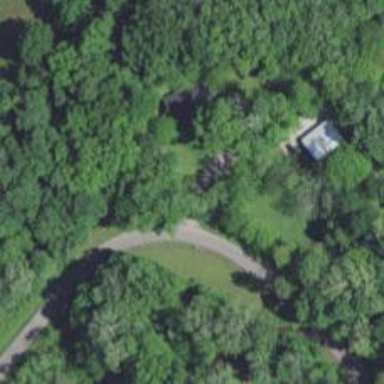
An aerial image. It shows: Driveway.